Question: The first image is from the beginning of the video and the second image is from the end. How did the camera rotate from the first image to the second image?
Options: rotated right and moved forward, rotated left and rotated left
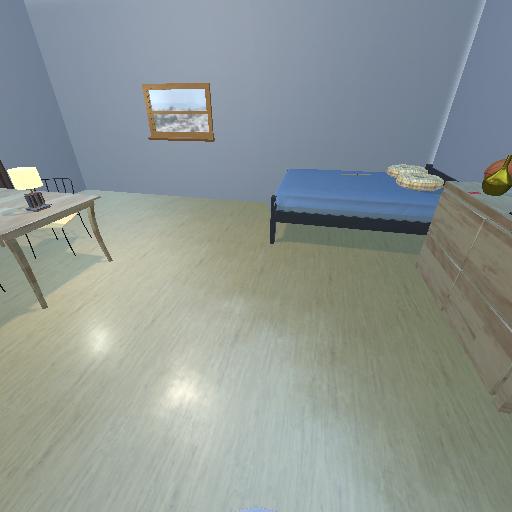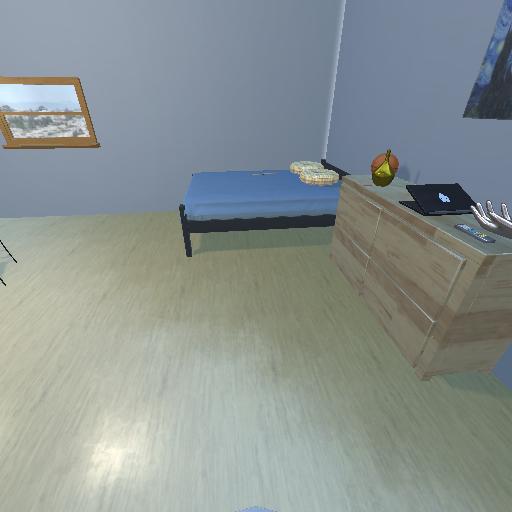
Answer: rotated right and moved forward